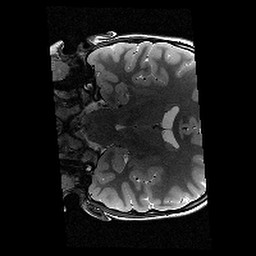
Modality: T2w
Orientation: coronal
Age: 12
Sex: female
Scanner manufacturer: siemens
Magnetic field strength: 3 T
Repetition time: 9.23 s
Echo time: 0.067 s